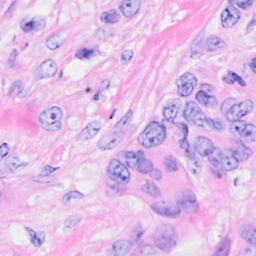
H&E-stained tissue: Breast